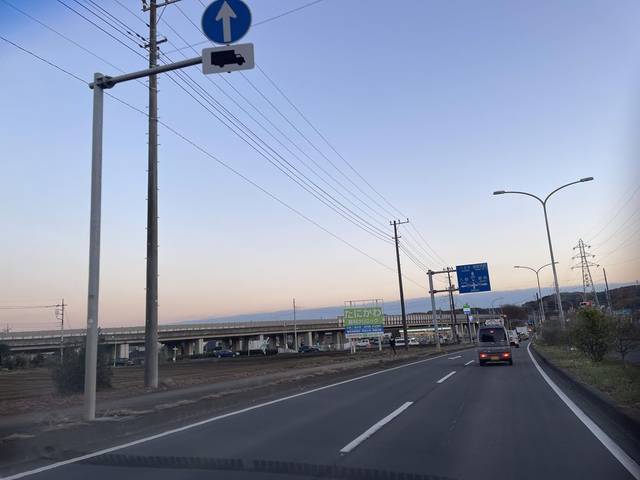
Region: Japan
Coordinates: 35.849, 139.364